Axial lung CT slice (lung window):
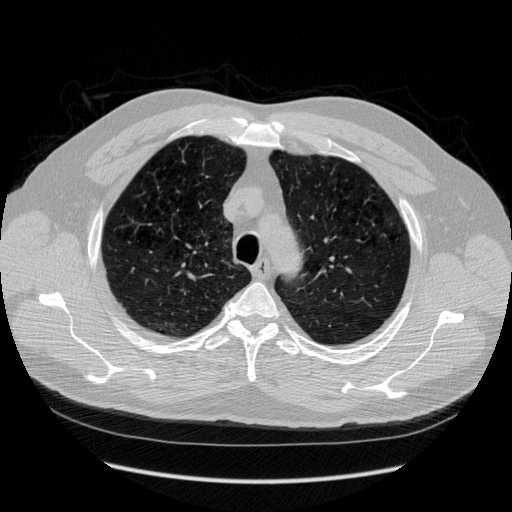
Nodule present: no